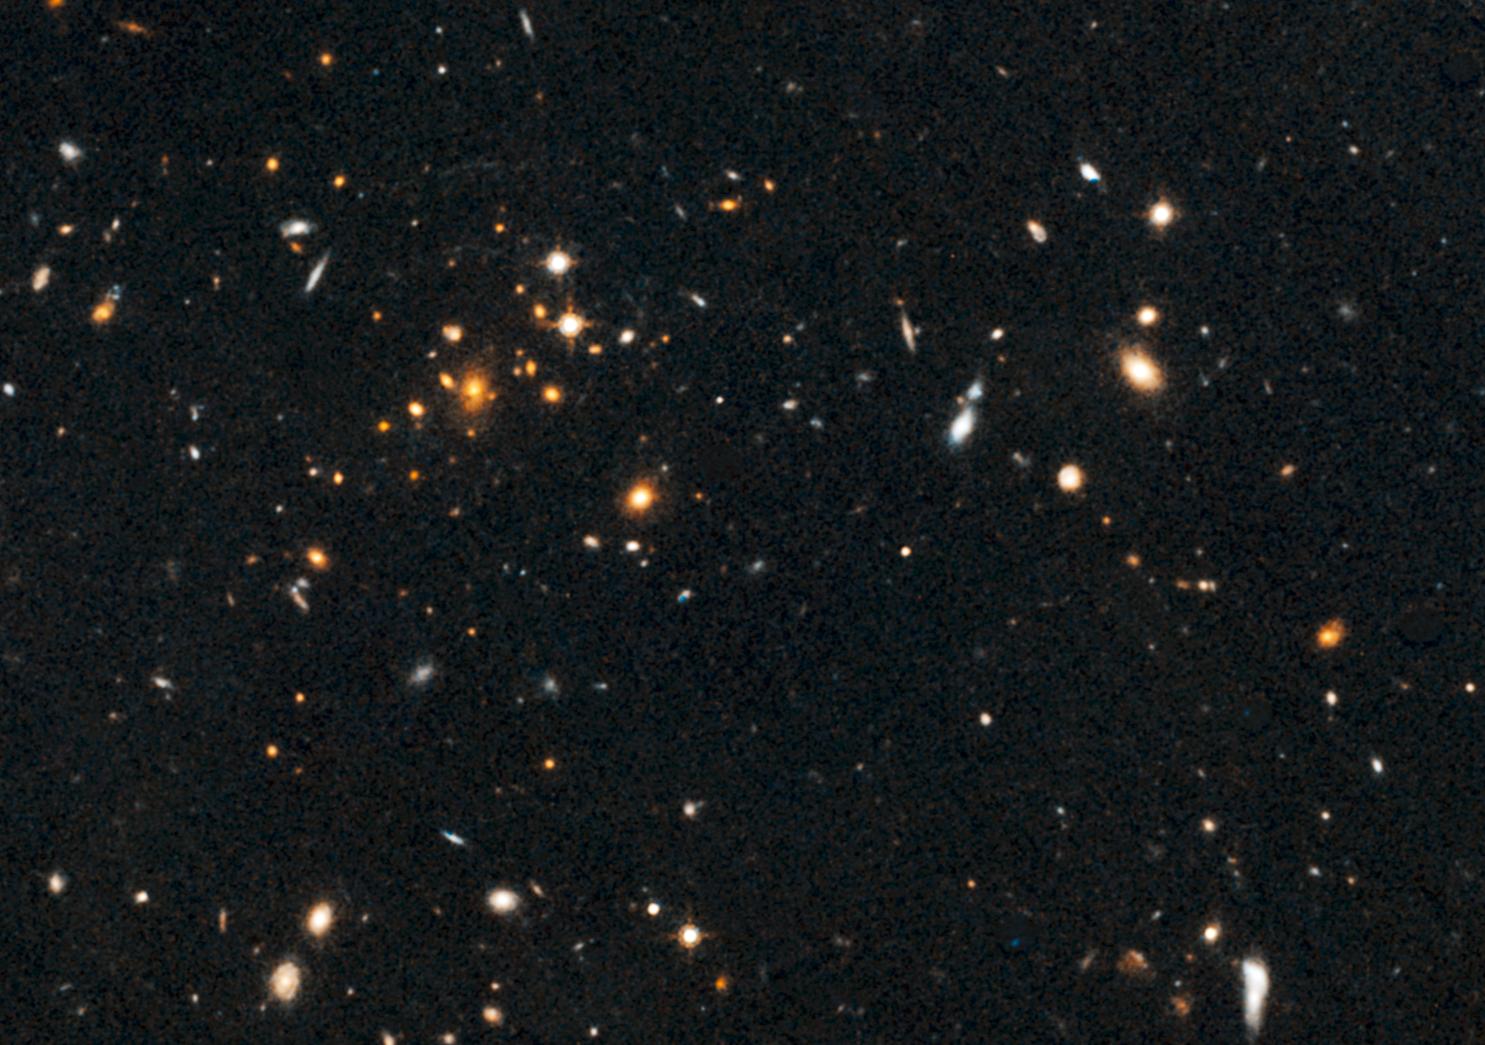
Galaxy Cluster and Giant Arc Hubble Space Telescope